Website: lowes
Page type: billing-address
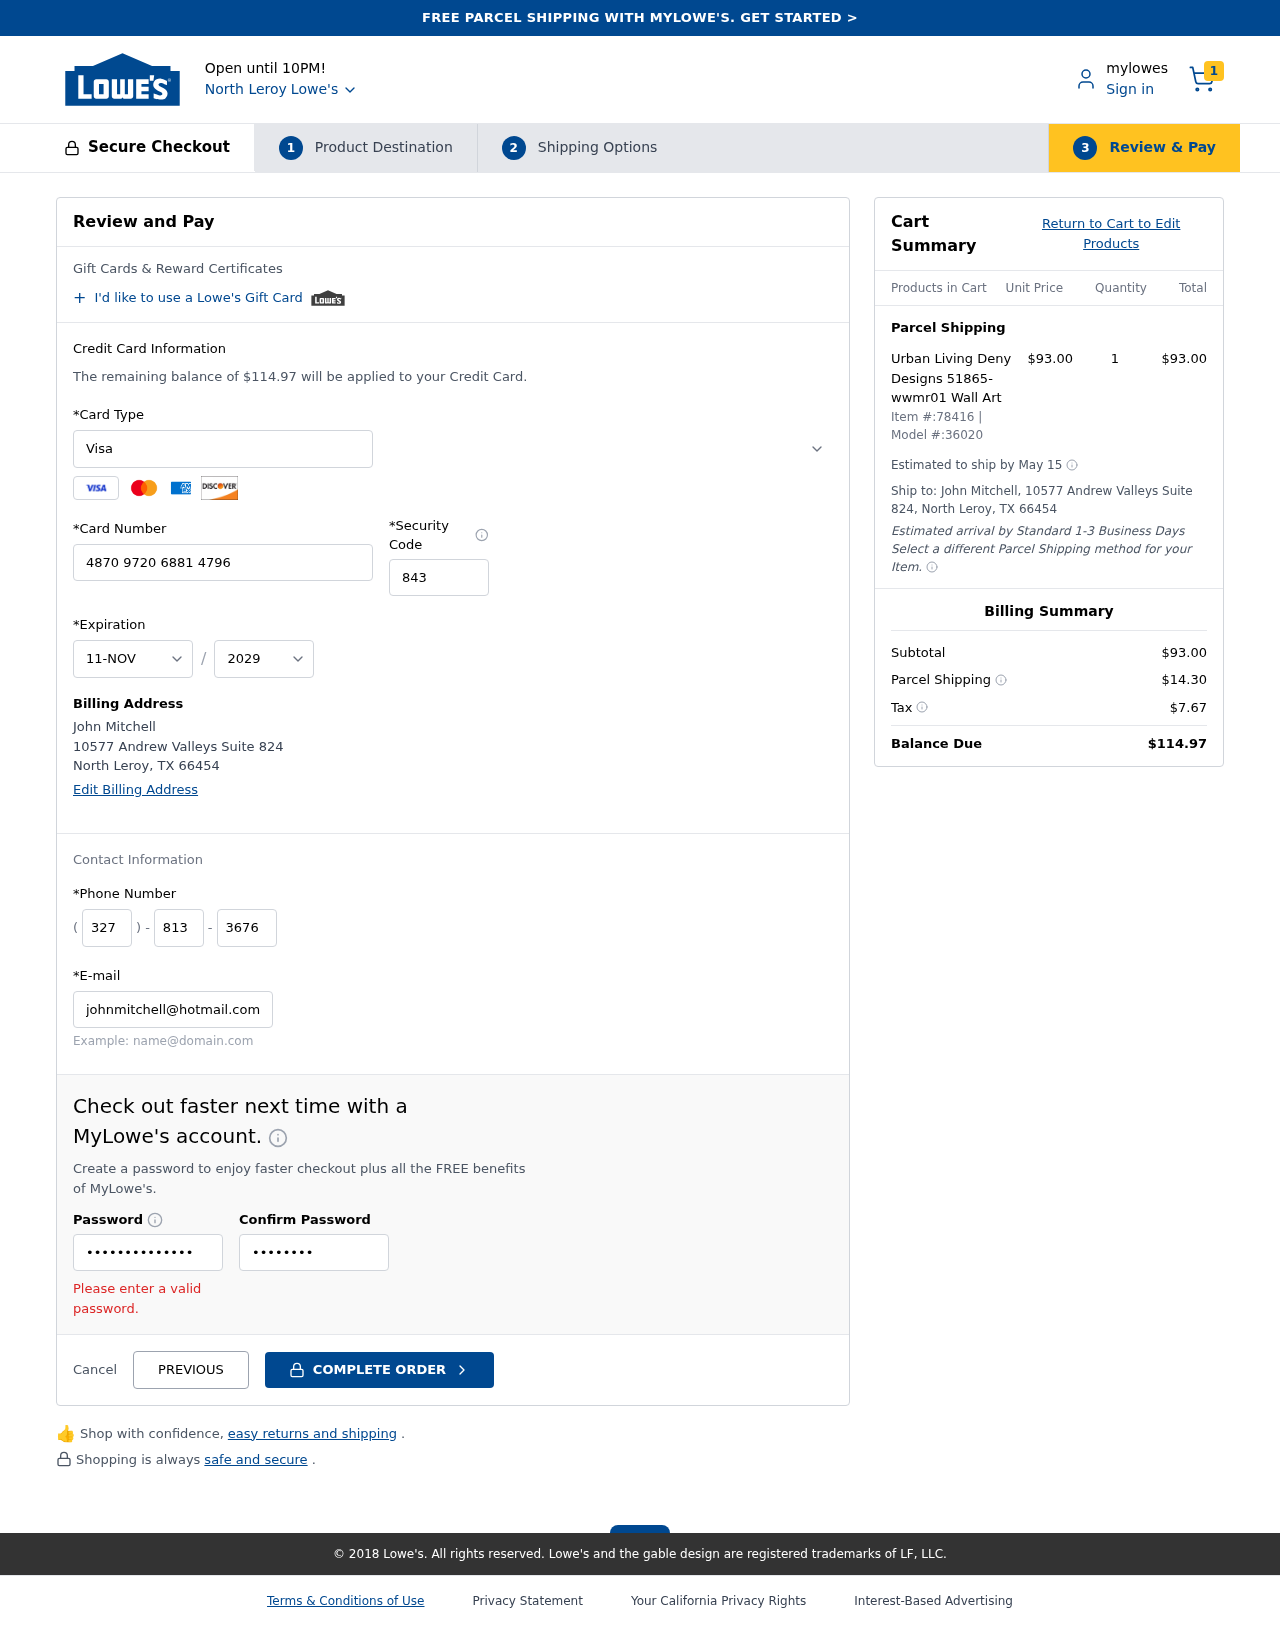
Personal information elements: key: PII_CARD_CVV
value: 843
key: PII_CARD_EXPIRY_MONTH
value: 11
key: PII_CARD_EXPIRY_YEAR
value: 29
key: PII_CARD_NUMBER
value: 4870 9720 6881 4796
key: PII_CARD_TYPE
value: Visa
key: PII_CITY
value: North Leroy
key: PII_CITY_STATE_ZIP
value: North Leroy, TX 66454
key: PII_EMAIL
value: johnmitchell@hotmail.com
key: PII_FULLNAME
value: John Mitchell
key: PII_PHONE_AREA
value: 327
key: PII_PHONE_PREFIX
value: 813
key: PII_PHONE_SUFFIX
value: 3676
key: PII_STREET
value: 10577 Andrew Valleys Suite 824
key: PII_FULLNAME2
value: John Mitchell
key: PII_STATE_ABBR
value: TX
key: PII_POSTCODE
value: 66454
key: PII_POSTCODE_FULL
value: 66454
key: PII_CITY_STATE
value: North Leroy, TX
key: PII_POSTCODE_NUMERIC
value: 66454
Product elements: key: PRODUCT1_NAME
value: Urban Living Deny Designs 51865-wwmr01 Wall Art
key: PRODUCT1_PRICE
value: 93
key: PRODUCT1_QUANTITY
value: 1
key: PRODUCT_ITEM_NUMBER
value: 78416
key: PRODUCT_MODEL_NUMBER
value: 36020
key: PRODUCT1_LINE_TOTAL
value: $93.00
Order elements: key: ORDER_NUM_ITEMS
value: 1
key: ORDER_TOTAL
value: $114.97
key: ORDER_SHIPPING_DATE
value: May 15
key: ORDER_SUBTOTAL
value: $93.00
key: ORDER_SHIPPING_COST
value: $14.30
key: ORDER_TAX
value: $7.67